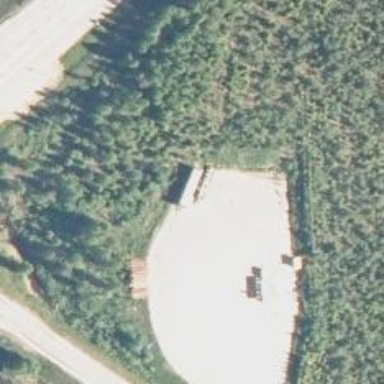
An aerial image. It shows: Parking area.